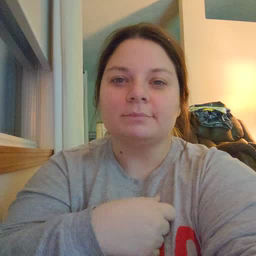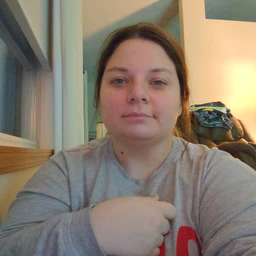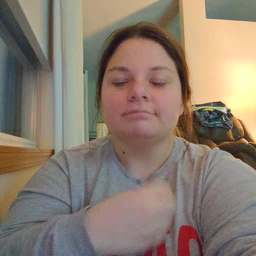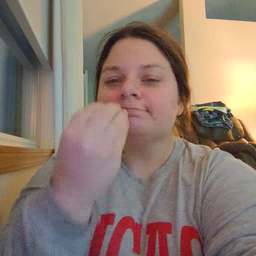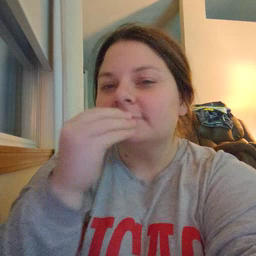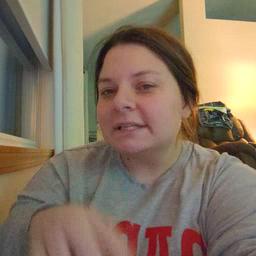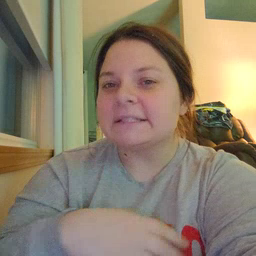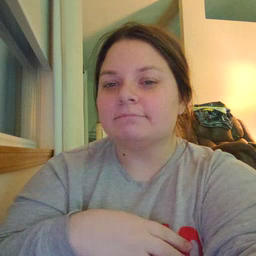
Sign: kiss